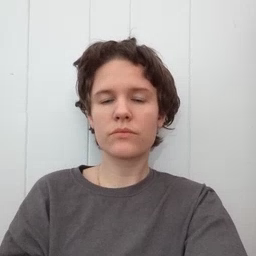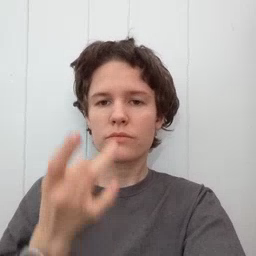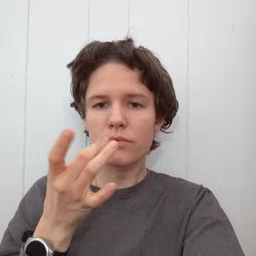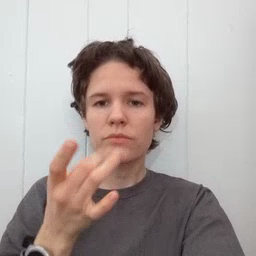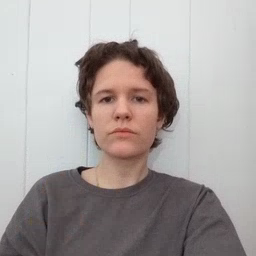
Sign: snack